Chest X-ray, PA view. Patient: 39 years old, sex M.
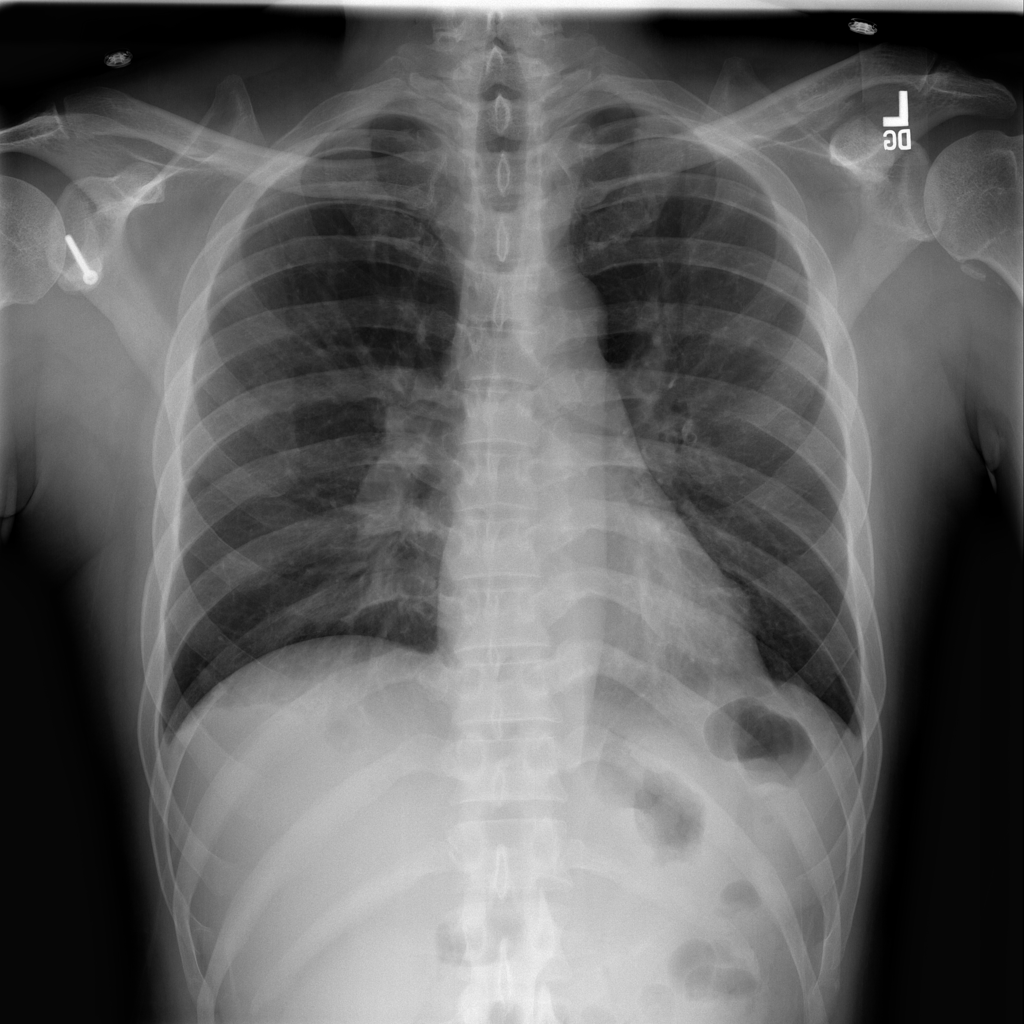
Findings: Infiltration